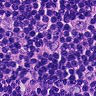
Metastatic tissue present: no